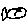
Label: fish